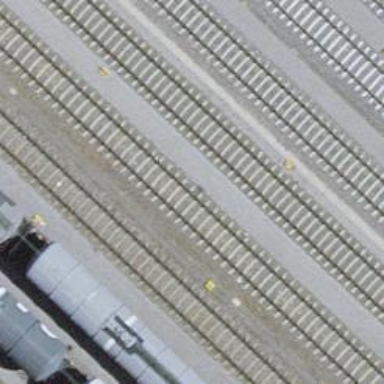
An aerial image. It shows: Railway yard.